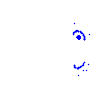
Particle: kaon